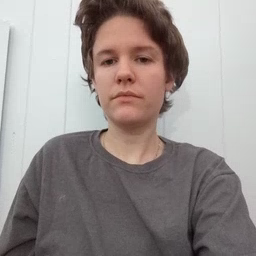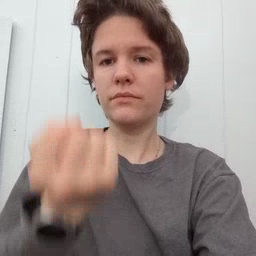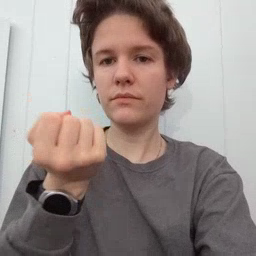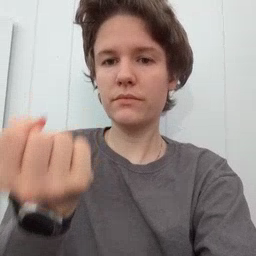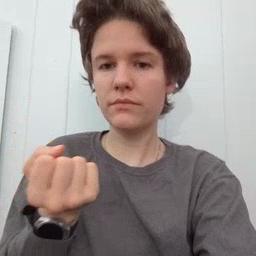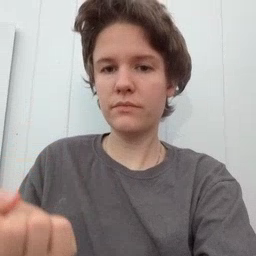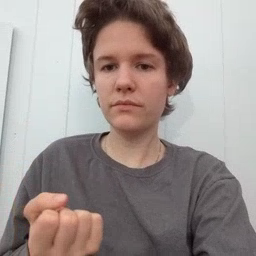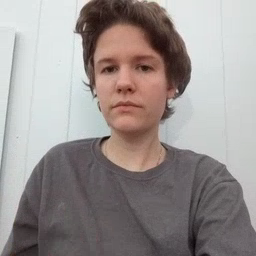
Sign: drawer